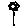
Label: flower